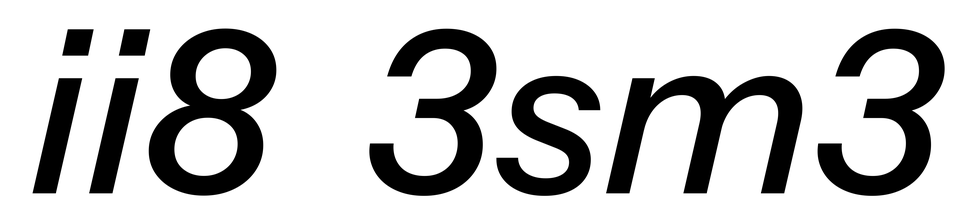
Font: InstrumentSans-Italic_Medium_Italic